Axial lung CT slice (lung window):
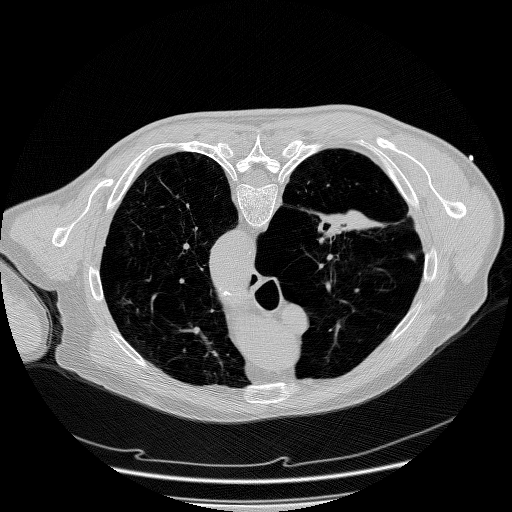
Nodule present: no